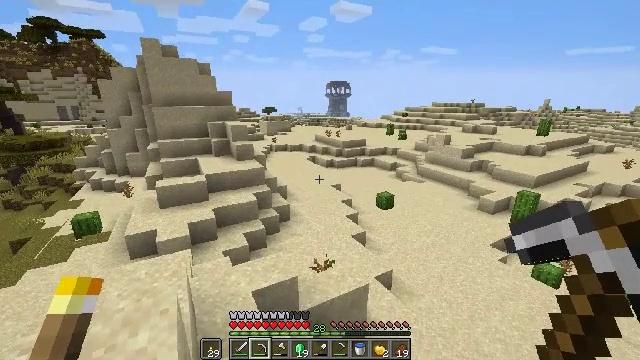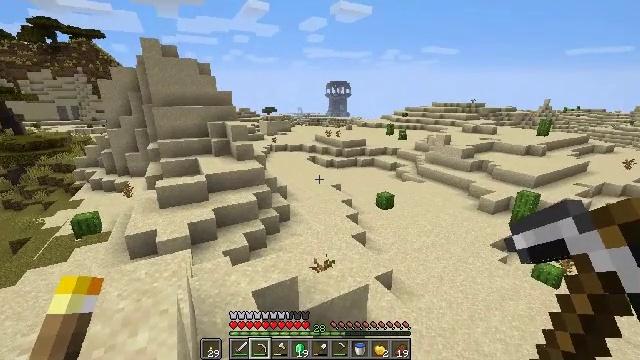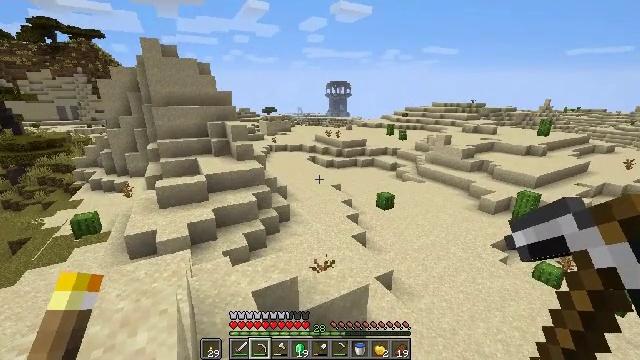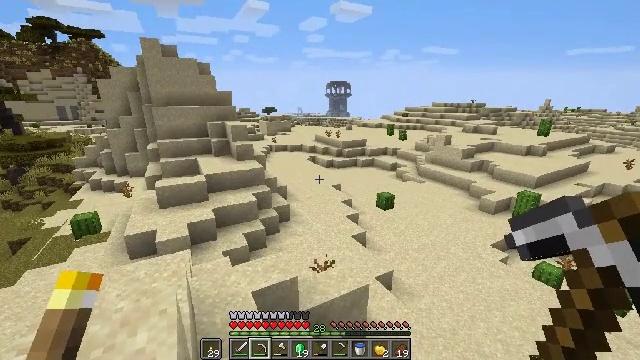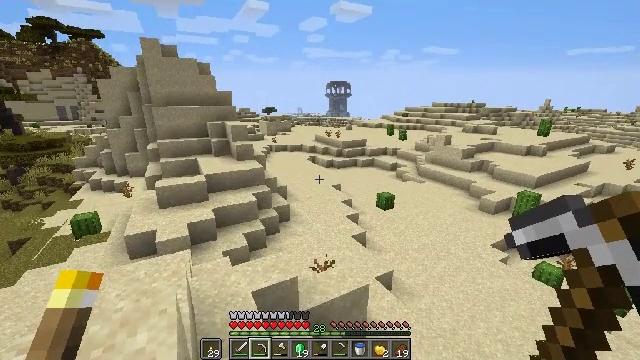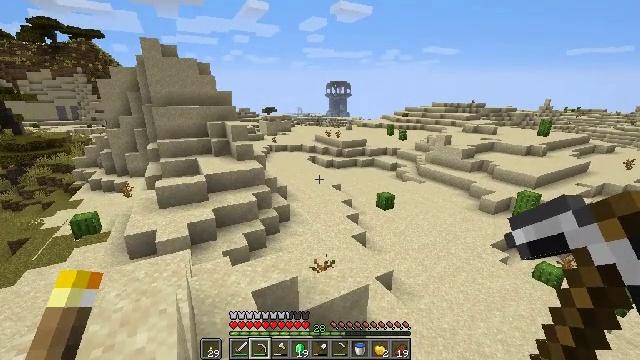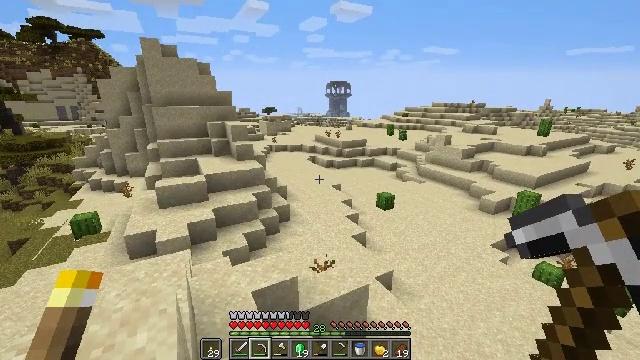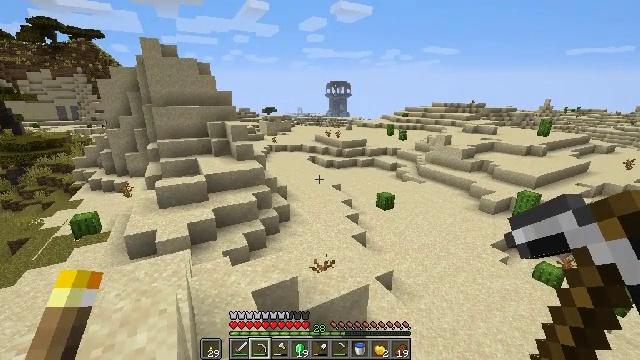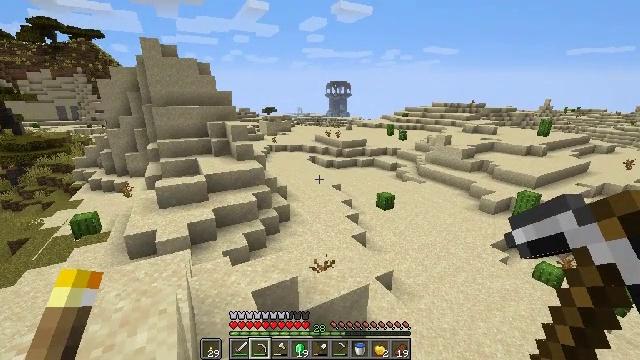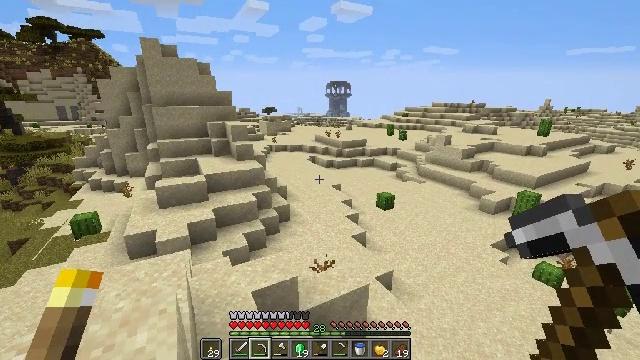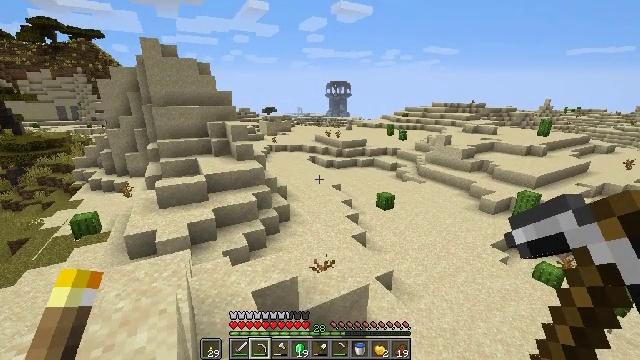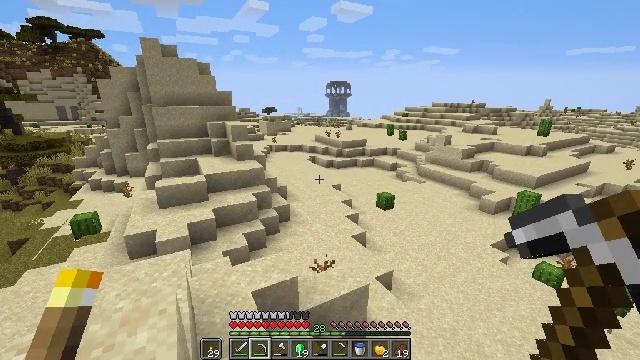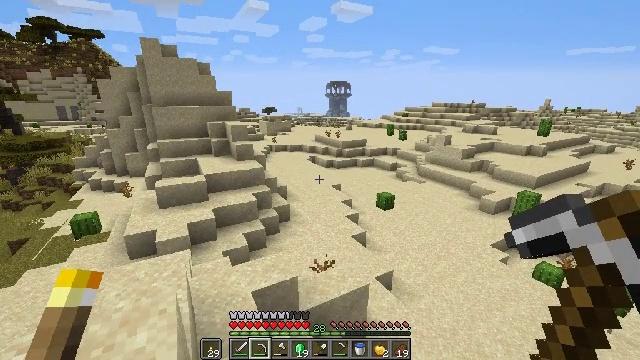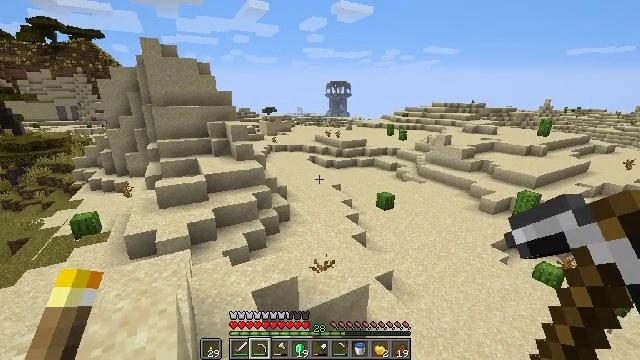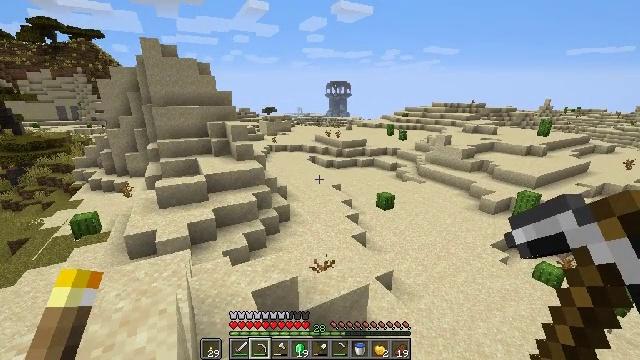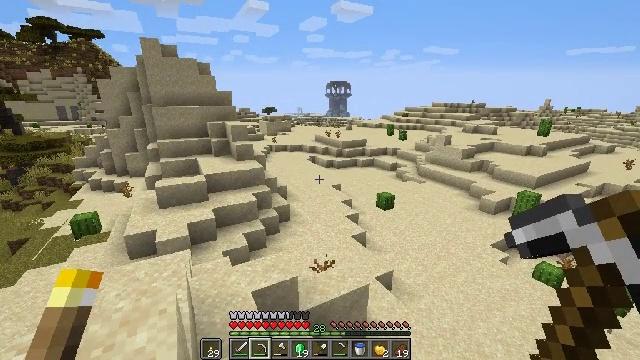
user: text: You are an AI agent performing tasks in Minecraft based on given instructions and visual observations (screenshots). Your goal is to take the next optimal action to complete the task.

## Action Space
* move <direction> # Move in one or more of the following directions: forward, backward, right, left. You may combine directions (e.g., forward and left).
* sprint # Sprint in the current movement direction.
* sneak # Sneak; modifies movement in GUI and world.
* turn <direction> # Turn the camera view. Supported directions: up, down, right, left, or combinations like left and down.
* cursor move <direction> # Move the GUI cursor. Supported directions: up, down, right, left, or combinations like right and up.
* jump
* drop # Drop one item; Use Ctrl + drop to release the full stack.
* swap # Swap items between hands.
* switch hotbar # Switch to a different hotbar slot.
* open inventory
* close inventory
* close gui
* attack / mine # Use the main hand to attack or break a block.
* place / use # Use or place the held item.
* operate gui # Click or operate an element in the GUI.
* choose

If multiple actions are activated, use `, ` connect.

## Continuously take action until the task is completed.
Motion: motion action
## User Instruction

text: Mine a hay block from the field.
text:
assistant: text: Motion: no_op
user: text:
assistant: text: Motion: no_op
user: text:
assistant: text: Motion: no_op
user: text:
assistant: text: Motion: no_op
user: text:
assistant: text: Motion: no_op
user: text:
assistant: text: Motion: no_op
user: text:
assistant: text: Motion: no_op
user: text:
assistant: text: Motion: no_op
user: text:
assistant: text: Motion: no_op
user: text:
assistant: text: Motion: no_op
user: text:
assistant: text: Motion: no_op
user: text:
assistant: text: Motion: no_op
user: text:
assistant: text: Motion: no_op
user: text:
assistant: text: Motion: no_op
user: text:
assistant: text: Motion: no_op
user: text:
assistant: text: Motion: no_op
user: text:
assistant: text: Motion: no_op
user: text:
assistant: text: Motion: no_op
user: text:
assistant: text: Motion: no_op
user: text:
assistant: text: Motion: move left
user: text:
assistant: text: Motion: move left
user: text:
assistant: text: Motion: move left
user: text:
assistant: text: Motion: move left, turn right
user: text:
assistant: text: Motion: move left, turn right
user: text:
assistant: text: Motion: move left, turn right
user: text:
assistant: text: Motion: move left
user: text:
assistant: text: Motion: move forward and move left
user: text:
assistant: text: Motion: move forward
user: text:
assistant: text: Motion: move forward
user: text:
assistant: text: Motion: move forward